Question: I have the following situation. The main window has a ScrollViewer which hosts several user controls and is set to HorizontalScrollBarVisibility="Auto". One of them contains a ListBox with horizontal items.

If the UserControl3 gets its ListBox filled, the main ScrollViewer shows the horizontal ScrollBar and the UserControl3 grows horizontally.
This is not what I want. I want, that the UserControl3 is always fit entirely in the MainContainer and the ListBox should show its own ScrollBar.
How can I do this?
Any tip is appreaciated.
Best regards
UPDATE - Here is the Code
'''
<Window x:Class="TimlineStudy.MainWindow"
xmlns="http://schemas.microsoft.com/winfx/2006/xaml/presentation"
xmlns:x="http://schemas.microsoft.com/winfx/2006/xaml"
xmlns:TimlineStudy="clr-namespace:TimlineStudy"
xmlns:view="clr-namespace:VMS.Timeline.Common.UI.View;assembly=VMS.Timeline.Common.UI"
Title="MainWindow"
Width="525"
Height="350">
<TabControl Grid.Row="1">
<TabItem Header="Timeline with scrollviewer">
<ScrollViewer HorizontalScrollBarVisibility="Auto" VerticalScrollBarVisibility="Auto">
<TimlineStudy:ScrollableUserControl x:Name="ScrollableUserControl" />
</ScrollViewer>
</TabItem>
<TabItem Header="Timeline without ScrollViewer">
<TimlineStudy:ScrollableUserControl x:Name="ScrollableUserControlWithoutScrollViewerAround" />
</TabItem>
</TabControl>
</Window>
<UserControl x:Class="TimlineStudy.ScrollableUserControl"
xmlns="http://schemas.microsoft.com/winfx/2006/xaml/presentation"
xmlns:x="http://schemas.microsoft.com/winfx/2006/xaml"
xmlns:d="http://schemas.microsoft.com/expression/blend/2008"
xmlns:mc="http://schemas.openxmlformats.org/markup-compatibility/2006"
xmlns:viewModel="clr-namespace:TimlineStudy.ViewModel"
d:DataContext="{d:DesignInstance viewModel:ScrollableUserControlViewModel}"
d:DesignHeight="300"
d:DesignWidth="50"
mc:Ignorable="d">
<Grid x:Name="GridLayoutRoot">
<Grid.RowDefinitions>
<RowDefinition Height="25" />
<RowDefinition Height="*" />
</Grid.RowDefinitions>
<Grid x:Name="GridToolBar" Grid.Row="0">
<Grid.ColumnDefinitions>
<ColumnDefinition Width="1*" />
<ColumnDefinition Width="1*" />
<ColumnDefinition Width="1*" />
<ColumnDefinition Width="1*" />
</Grid.ColumnDefinitions>
<Label x:Name="LabelNumberOfItemsToAdd" Grid.Column="0">Number of items to add:</Label>
<TextBox x:Name="TextBoxItemsToAdd"
Grid.Column="1"
Text="{Binding NumberOfItemsToAdd,
Mode=TwoWay}" />
<Button x:Name="ButtonCreateTimelineItems"
Grid.Column="2"
Command="{Binding CreateTimeLineItemsCommand}">
Add TimeLine Items
</Button>
<Button x:Name="ButtonClearTimelineItems"
Grid.Column="3"
Command="{Binding ClearTimeLineItemsCommand}">
Clear TimeLine Items
</Button>
</Grid>
<ListBox x:Name="MyItemsListBox"
Grid.Row="1"
ItemTemplate="{StaticResource TimelineItemTemplate}"
ItemsSource="{Binding TimeLineItems}">
<ListBox.ItemsPanel>
<ItemsPanelTemplate>
<StackPanel Orientation="Horizontal" />
</ItemsPanelTemplate>
</ListBox.ItemsPanel>
</ListBox>
</Grid>
</UserControl>
<ResourceDictionary xmlns="http://schemas.microsoft.com/winfx/2006/xaml/presentation"
xmlns:x="http://schemas.microsoft.com/winfx/2006/xaml"
xmlns:model="clr-namespace:TimlineStudy.Model">
<DataTemplate x:Key="TimelineItemTemplate" DataType="{x:Type model:TimeLineItem}">
<Border x:Name="BorderLayoutRoot"
BorderBrush="Red"
BorderThickness="1">
<Grid>
<Grid.ColumnDefinitions>
<ColumnDefinition Width="2*" />
<ColumnDefinition Width="8*" />
</Grid.ColumnDefinitions>
<Grid.RowDefinitions>
<RowDefinition Height="25" />
<RowDefinition Height="25" />
</Grid.RowDefinitions>
<Label Grid.Row="0" Grid.Column="0">Item name:</Label>
<TextBlock Grid.Row="0"
Grid.Column="1"
Text="{Binding ItemName}" />
<Label Grid.Row="1" Grid.Column="0">Item index:</Label>
<TextBlock Grid.Row="1"
Grid.Column="1"
Text="{Binding ItemIndex}" />
</Grid>
</Border>
</DataTemplate>
</ResourceDictionary>
'''
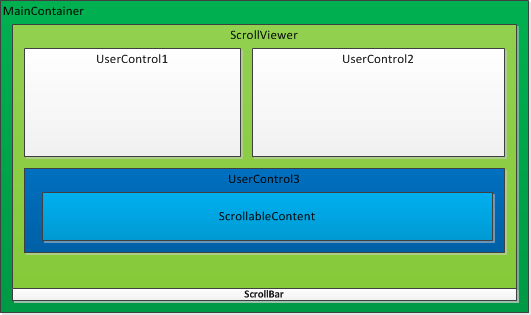
Answer: If you don't mind a bit of code-behind, you can handle it in a SizeChanged event:
XAML:
'''
<ScrollViewer HorizontalScrollBarVisibility="Auto" VerticalScrollBarVisibility="Auto" SizeChanged="ScrollViewer_SizeChanged">
<TimlineStudy:ScrollableUserControl x:Name="ScrollableUserControl" />
</ScrollViewer>
'''
Code-behind:
'''
private void ScrollViewer_SizeChanged(object sender, SizeChangedEventArgs e)
{
ScrollableUserControl.MaxWidth = e.NewSize.Width; // Subtract left and right margin if needed
}
'''